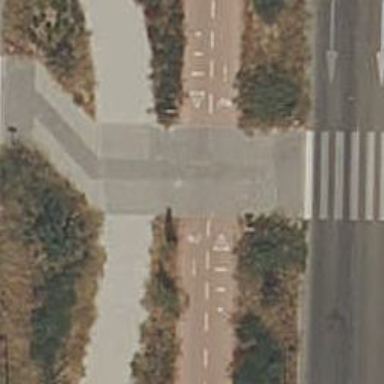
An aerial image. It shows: Footway with zebra crossing.